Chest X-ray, PA view. Patient: 48 years old, sex M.
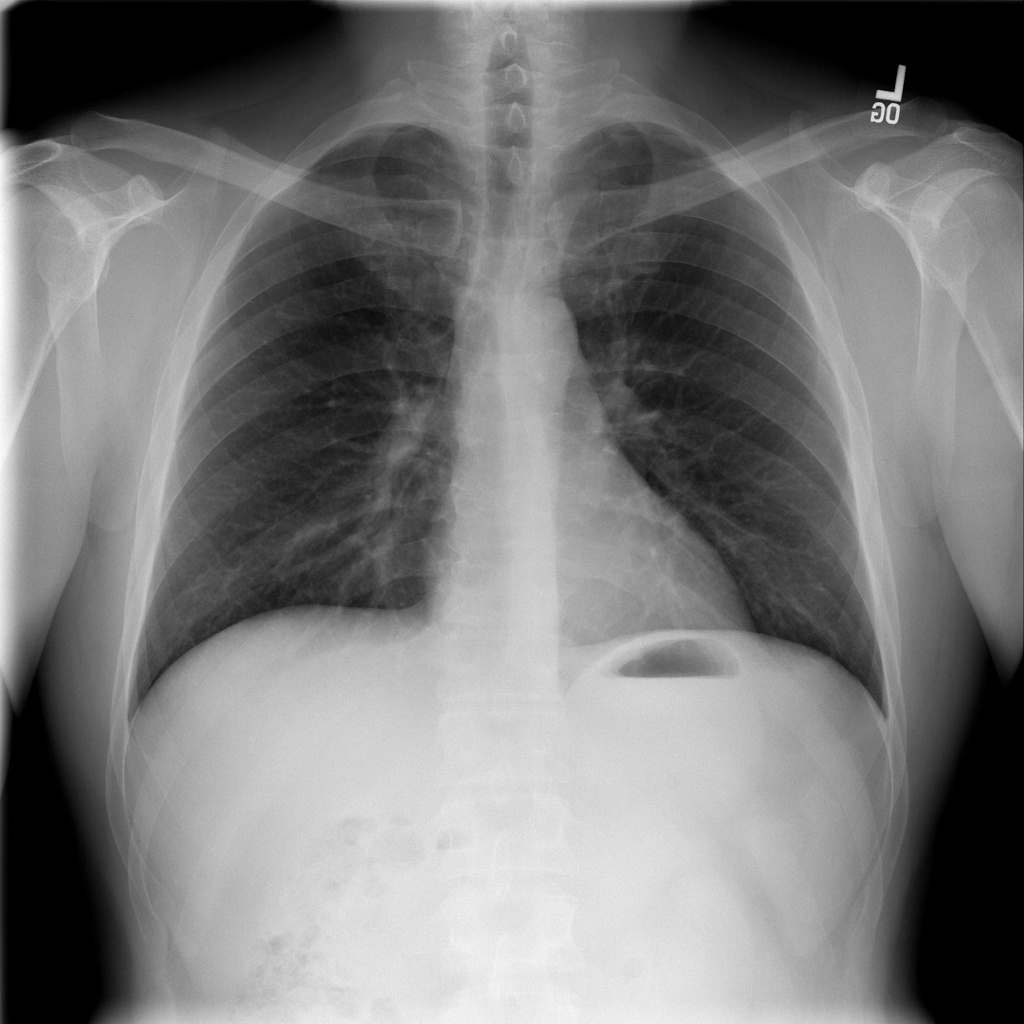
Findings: No Finding